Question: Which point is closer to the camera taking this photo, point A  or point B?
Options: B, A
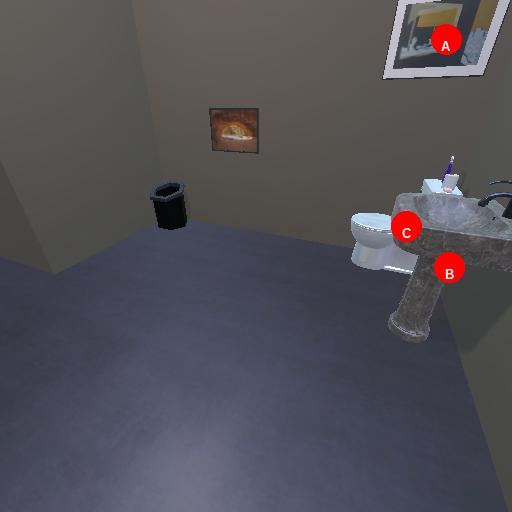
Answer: B